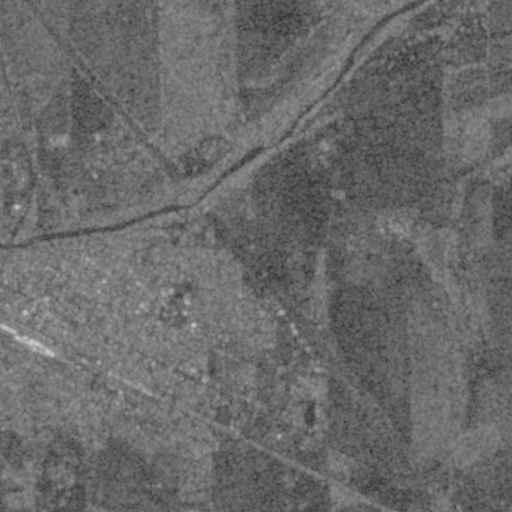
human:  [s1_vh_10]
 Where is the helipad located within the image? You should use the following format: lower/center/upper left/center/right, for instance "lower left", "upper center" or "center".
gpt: The helipad is located in the lower center of the image.
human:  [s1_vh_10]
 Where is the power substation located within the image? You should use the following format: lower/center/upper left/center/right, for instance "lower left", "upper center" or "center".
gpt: The power substation is located in the upper left of the image.
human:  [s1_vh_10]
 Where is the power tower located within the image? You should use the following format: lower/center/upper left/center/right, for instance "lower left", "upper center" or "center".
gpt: The power tower is located in the upper left of the image.
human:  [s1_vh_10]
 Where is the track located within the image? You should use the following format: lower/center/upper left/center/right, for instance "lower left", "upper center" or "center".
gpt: The track is located in the center left of the image.
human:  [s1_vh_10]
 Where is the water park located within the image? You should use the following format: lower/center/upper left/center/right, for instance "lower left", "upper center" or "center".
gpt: The water park is located in the center left of the image.
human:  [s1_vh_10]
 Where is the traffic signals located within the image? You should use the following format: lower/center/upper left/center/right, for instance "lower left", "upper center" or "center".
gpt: The traffic signals is located in the center left of the image.
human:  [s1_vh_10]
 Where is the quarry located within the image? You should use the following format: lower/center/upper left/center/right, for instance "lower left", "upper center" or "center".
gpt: There is no quarry in the image.

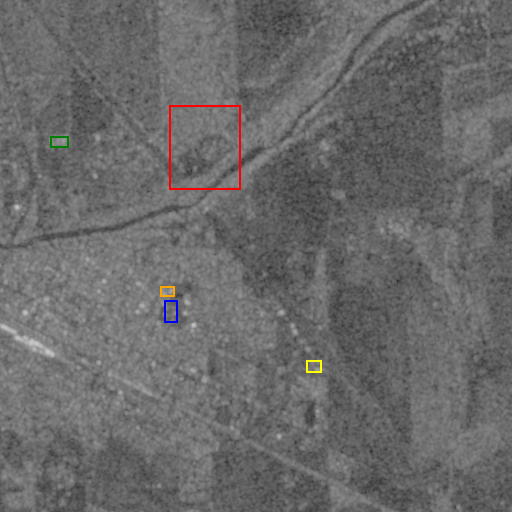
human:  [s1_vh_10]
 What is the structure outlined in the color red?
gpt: The structure outlined in red is a park.
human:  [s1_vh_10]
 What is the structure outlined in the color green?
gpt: The structure outlined in green is a power substation.
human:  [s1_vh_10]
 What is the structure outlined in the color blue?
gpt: The structure outlined in blue is a track.
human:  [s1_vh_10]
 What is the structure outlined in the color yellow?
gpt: The structure outlined in yellow is a building.
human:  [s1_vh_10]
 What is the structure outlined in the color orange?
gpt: The structure outlined in orange is a building.
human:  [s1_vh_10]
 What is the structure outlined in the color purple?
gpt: There is no purple outline.